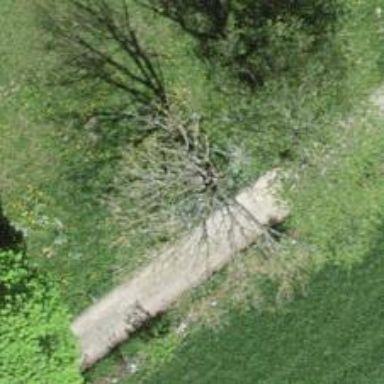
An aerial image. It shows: Single tag "natural: tree."